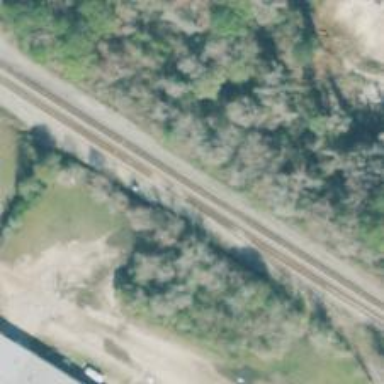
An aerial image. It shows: Railway spur junction.